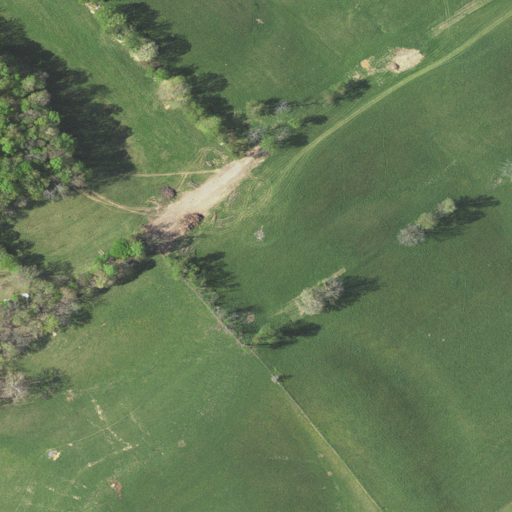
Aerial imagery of ridge(s) in Virginia named Chestnut Ridge containing pasture, deciduous forest, and mixed forest